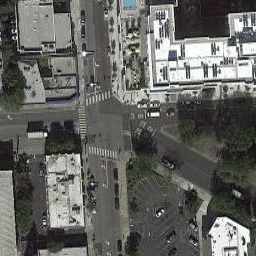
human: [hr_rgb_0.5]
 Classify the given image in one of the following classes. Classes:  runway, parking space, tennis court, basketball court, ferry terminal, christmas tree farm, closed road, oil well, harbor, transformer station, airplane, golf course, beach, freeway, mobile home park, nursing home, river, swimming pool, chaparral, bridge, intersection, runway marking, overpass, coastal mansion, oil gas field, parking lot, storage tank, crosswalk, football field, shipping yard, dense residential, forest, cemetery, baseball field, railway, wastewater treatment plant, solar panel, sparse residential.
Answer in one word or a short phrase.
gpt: intersection